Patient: sex M, age 65
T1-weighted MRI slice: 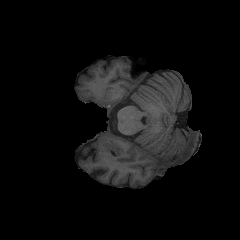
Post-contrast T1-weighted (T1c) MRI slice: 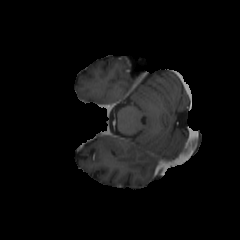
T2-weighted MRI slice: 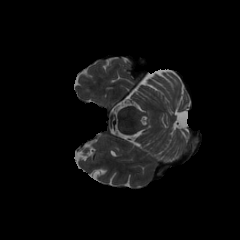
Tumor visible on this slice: no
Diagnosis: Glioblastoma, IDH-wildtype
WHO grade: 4